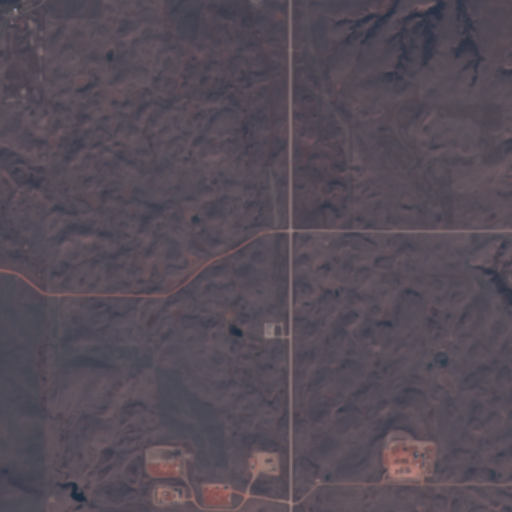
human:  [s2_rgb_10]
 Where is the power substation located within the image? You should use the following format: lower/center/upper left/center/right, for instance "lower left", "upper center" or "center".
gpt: The power substation is located in the center of the image.
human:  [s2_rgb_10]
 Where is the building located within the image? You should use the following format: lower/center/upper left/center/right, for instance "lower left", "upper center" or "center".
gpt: There is no building in the image.